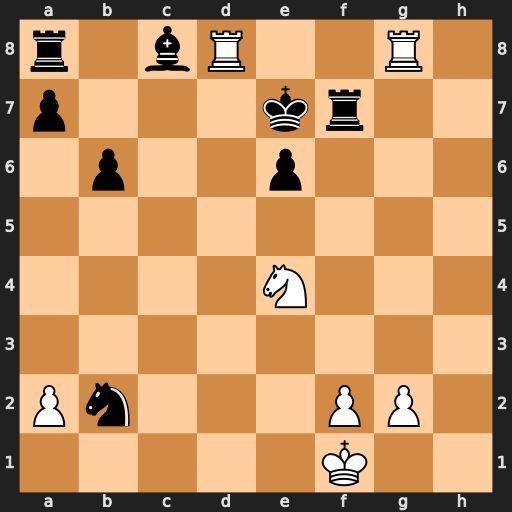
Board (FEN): r1bR2R1/p3kr2/1p2p3/8/4N3/8/Pn3PP1/5K2
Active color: w
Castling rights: -
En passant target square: -
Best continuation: Rge8#